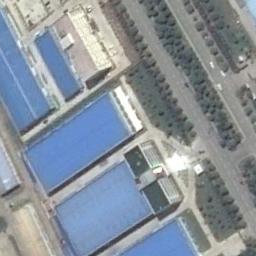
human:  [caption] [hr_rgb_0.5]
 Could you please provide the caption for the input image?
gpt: Many houses of different shapes are in the industrial area .

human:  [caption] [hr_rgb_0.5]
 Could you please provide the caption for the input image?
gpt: Neatly planned factories and roads in an industrial area with good greening .

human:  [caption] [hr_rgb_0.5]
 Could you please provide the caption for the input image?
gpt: The industrial area with some blue workshops is along a road .

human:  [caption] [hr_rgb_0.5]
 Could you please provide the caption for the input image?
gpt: The industrial area is empty .

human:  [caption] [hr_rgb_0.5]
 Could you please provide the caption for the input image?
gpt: There are some blue buildings on the industrial area .